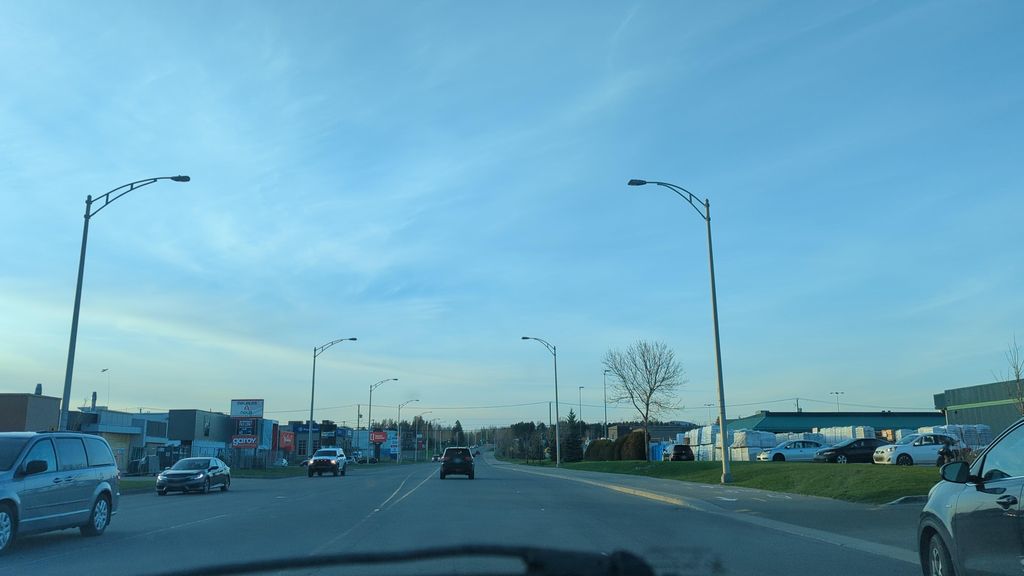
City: quebec_city